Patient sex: M
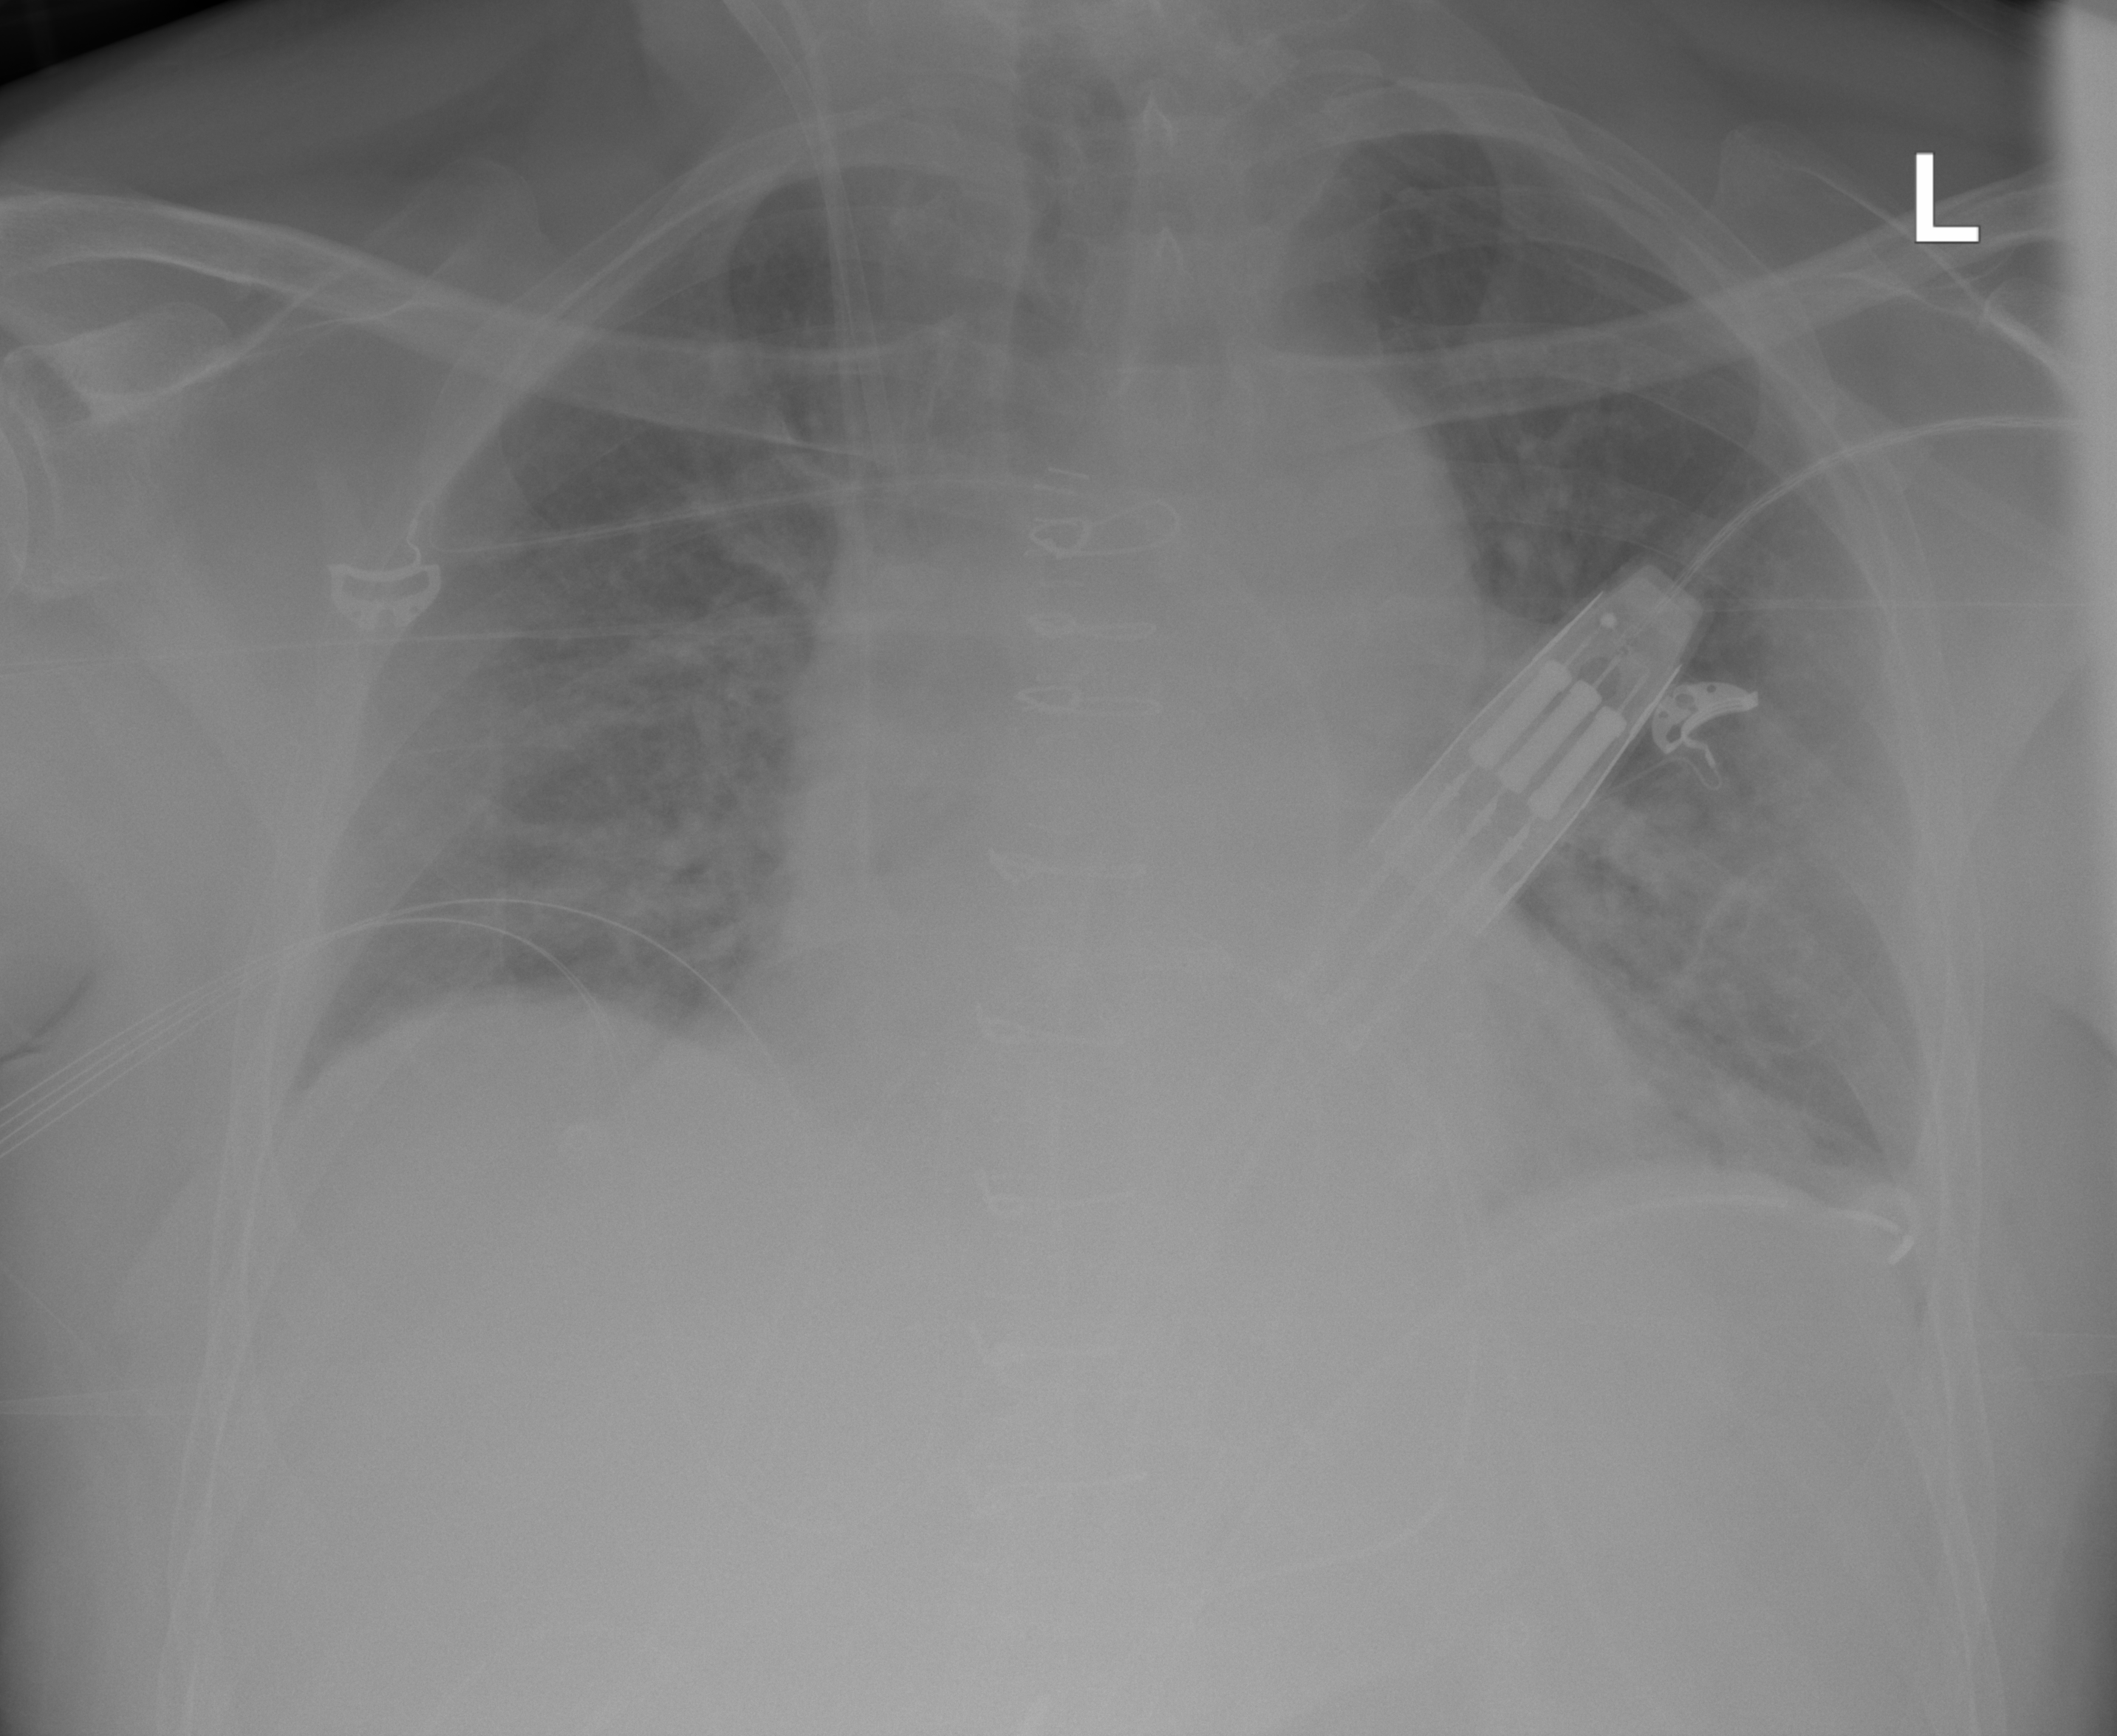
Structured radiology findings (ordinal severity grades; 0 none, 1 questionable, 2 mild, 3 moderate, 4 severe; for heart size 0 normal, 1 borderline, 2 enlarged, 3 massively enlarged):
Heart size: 2
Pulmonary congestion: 2
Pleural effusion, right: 0
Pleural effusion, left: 1
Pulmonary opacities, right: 0
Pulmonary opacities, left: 0
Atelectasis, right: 0
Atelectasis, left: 0